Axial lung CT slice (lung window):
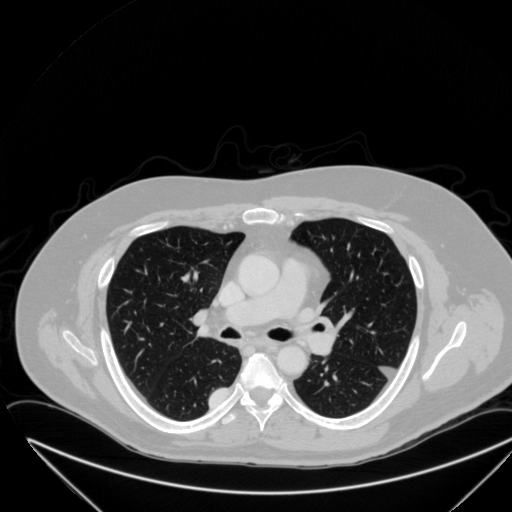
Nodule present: yes
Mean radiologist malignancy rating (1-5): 4